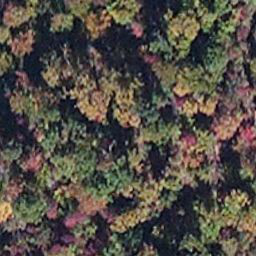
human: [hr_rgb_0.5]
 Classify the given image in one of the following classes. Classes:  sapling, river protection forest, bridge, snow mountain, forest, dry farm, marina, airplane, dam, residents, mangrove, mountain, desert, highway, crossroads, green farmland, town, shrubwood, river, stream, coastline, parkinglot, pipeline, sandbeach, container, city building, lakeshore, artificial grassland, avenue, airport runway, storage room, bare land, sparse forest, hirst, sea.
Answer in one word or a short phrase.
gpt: mangrove